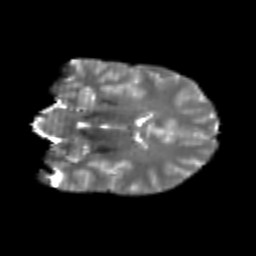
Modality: T2w
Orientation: coronal
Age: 21
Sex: male
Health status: healthy
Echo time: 0.074 s